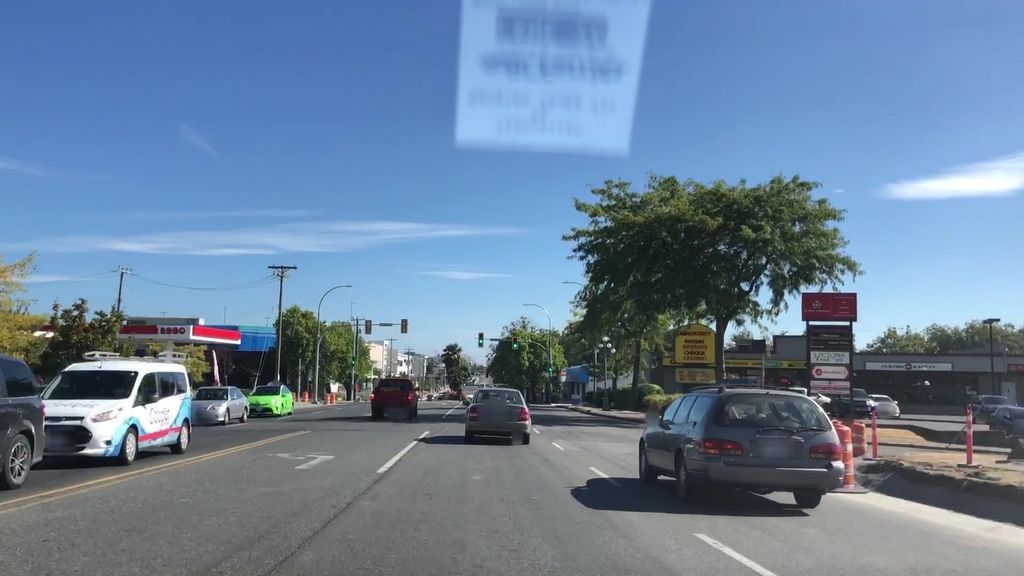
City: victoria